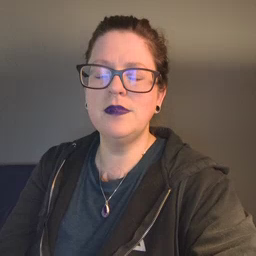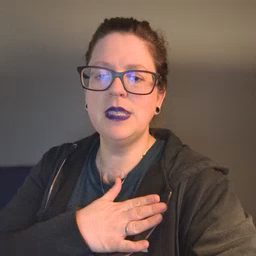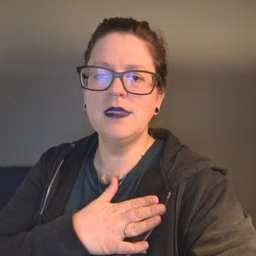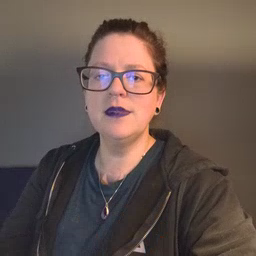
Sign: minemy